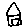
Label: house